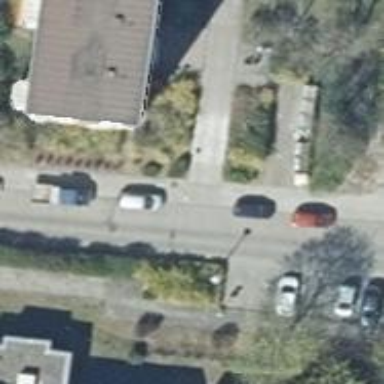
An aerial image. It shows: Living street.